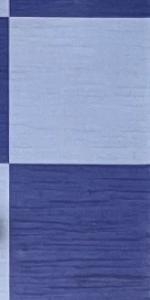
Label: Empty